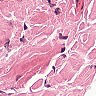
Metastatic tissue present: no